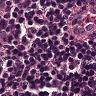
Metastatic tissue present: no